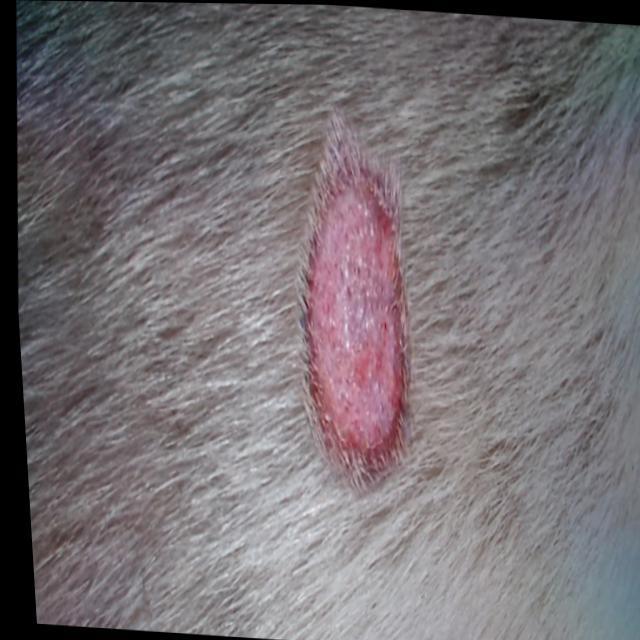
Canine ringworm (Dermatophytosis) — fungal infection caused by Microsporum or Trichophyton. Presents with circular alopecia, scaling, crusting, and broken hairs.